Field crop: tomato
Growth stage: 2
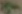
Species: solanum